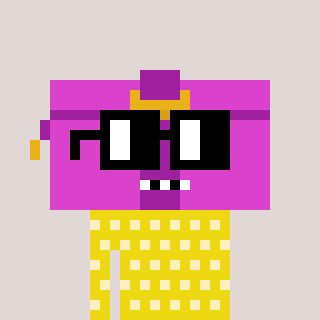
a pixel art character with square black glasses, a clutch-shaped head and a yellow-colored body on a warm background